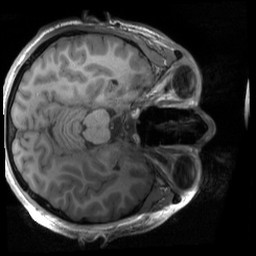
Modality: T1w
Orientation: axial
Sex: male